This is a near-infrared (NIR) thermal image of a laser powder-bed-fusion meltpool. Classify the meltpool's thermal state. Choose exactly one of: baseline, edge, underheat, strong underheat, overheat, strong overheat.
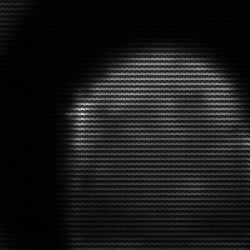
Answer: edge